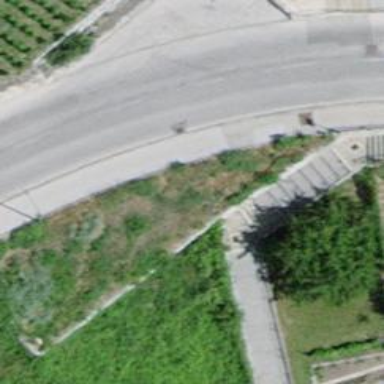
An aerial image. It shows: Road with steps.